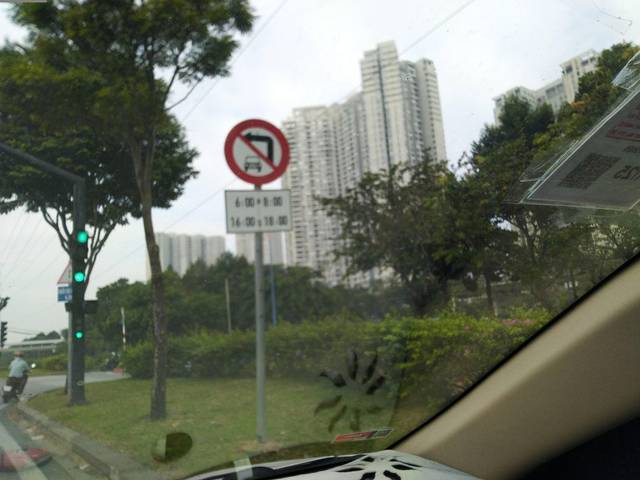
Region: Vietnam
Coordinates: 10.801, 106.744